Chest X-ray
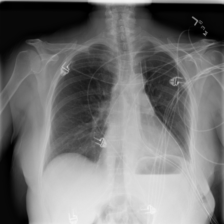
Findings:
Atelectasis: negative
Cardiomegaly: negative
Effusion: negative
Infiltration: negative
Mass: negative
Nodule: negative
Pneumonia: negative
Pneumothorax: negative
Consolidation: negative
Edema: negative
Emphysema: negative
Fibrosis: negative
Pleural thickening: negative
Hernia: negative